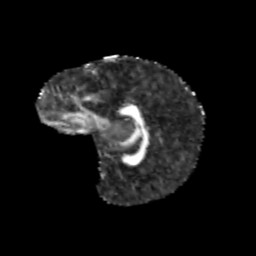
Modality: FA
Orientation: sagittal
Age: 12
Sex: male
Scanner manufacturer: siemens
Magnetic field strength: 3 T
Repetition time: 3.8 s
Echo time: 0.07 s